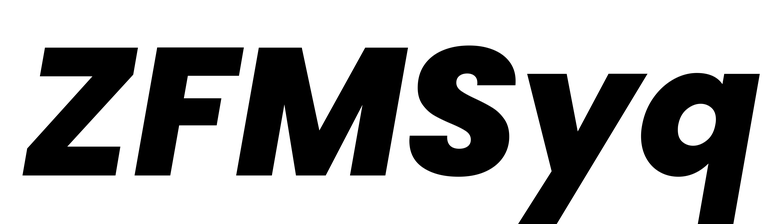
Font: Poppins-ExtraBoldItalic